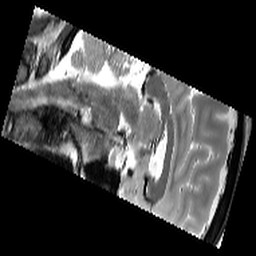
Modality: T2w
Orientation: sagittal
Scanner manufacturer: siemens
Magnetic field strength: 3 T
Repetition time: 9.86 s
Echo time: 0.05 s